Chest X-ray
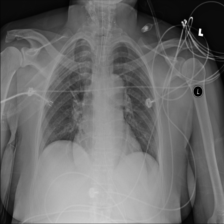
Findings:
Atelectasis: negative
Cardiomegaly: negative
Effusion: negative
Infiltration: negative
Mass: negative
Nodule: negative
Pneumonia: negative
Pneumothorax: negative
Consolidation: negative
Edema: negative
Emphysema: negative
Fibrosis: negative
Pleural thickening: negative
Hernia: negative